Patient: sex M, age 79
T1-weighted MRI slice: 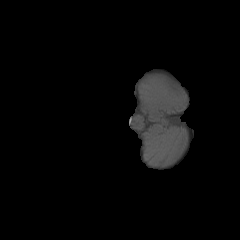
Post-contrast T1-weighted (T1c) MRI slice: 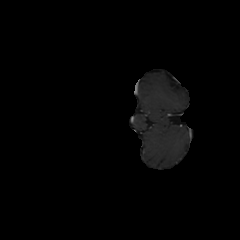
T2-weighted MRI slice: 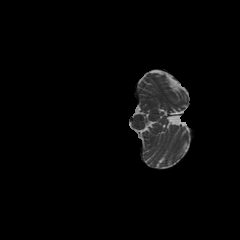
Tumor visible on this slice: no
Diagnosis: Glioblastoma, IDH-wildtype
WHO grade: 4